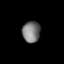
Tissue: lung
Cell type: Endothelial cells
Senescence score: 0.5558
Nuclear area (px): 374
Mean DAPI intensity: 121.211